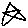
Label: star